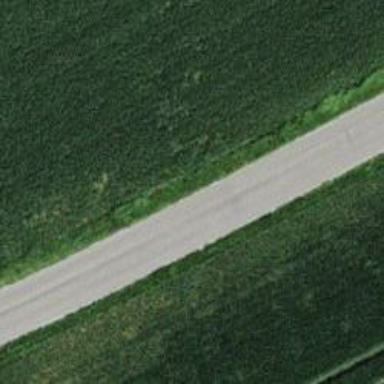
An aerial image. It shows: Well-maintained track road of grade 1.